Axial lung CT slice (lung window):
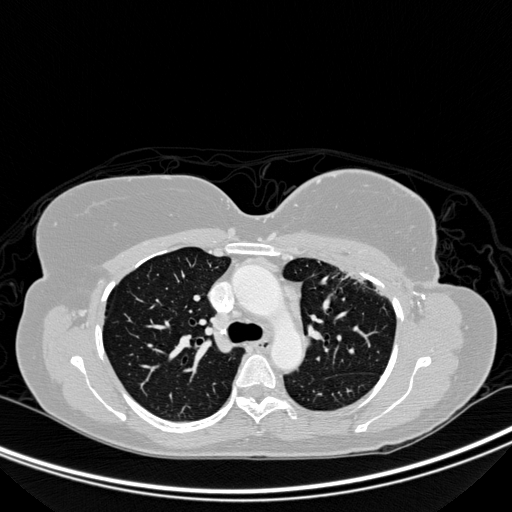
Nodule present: no